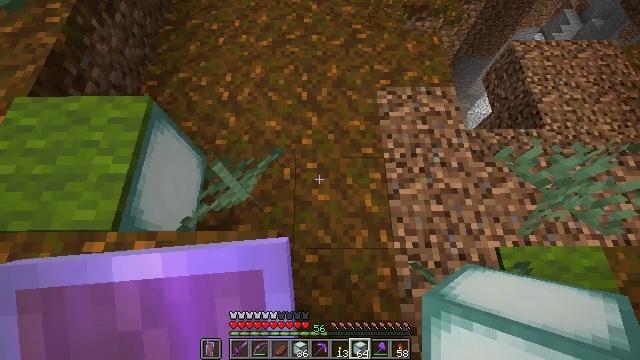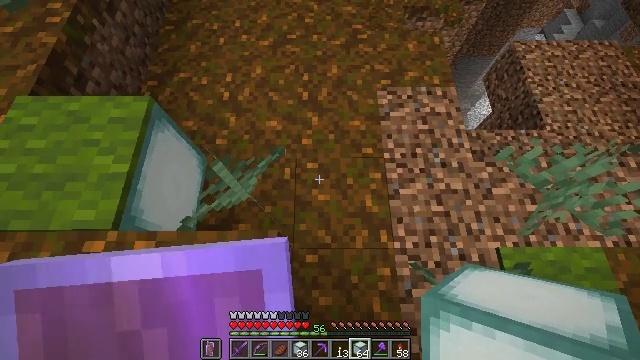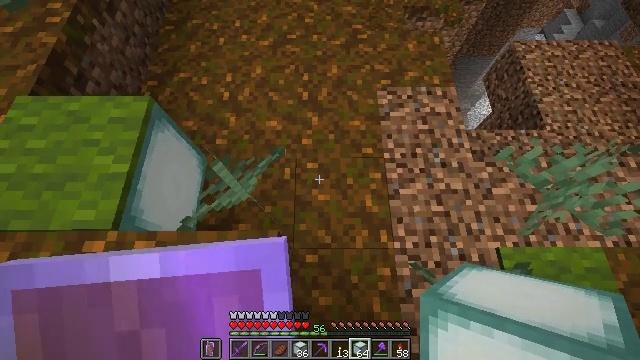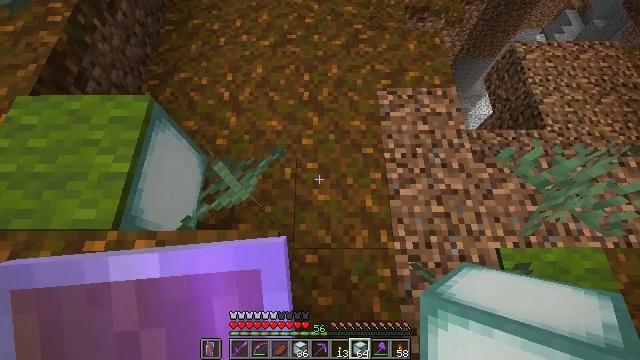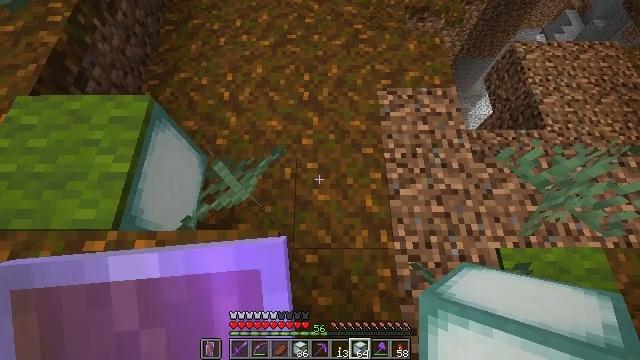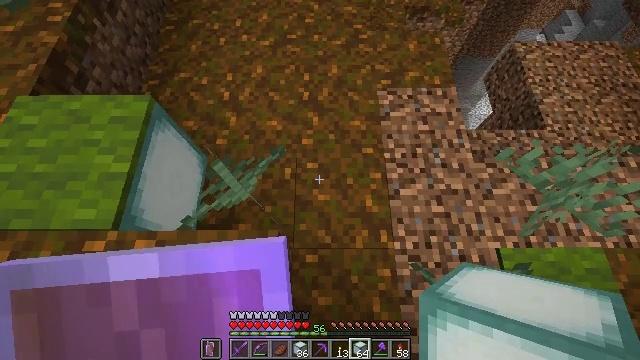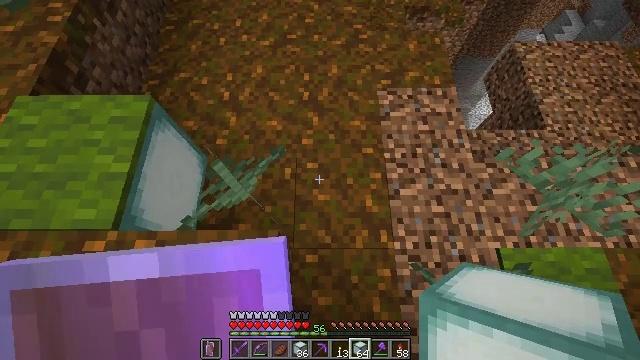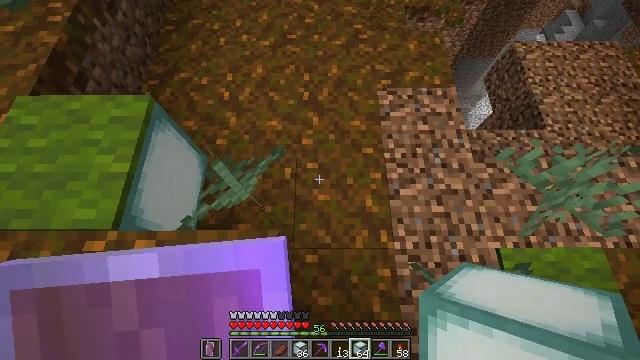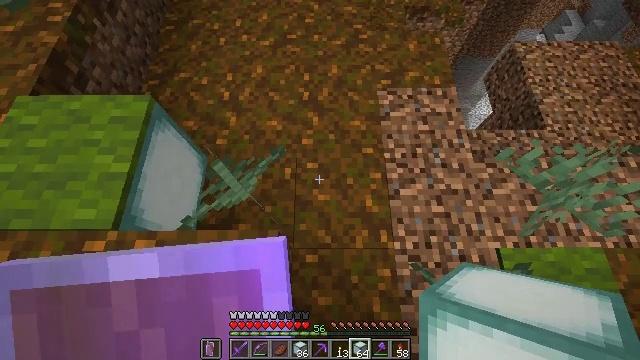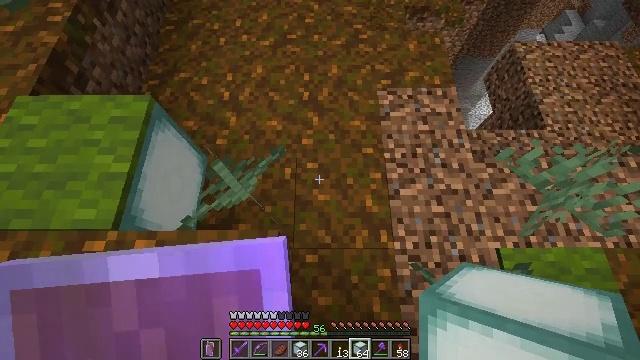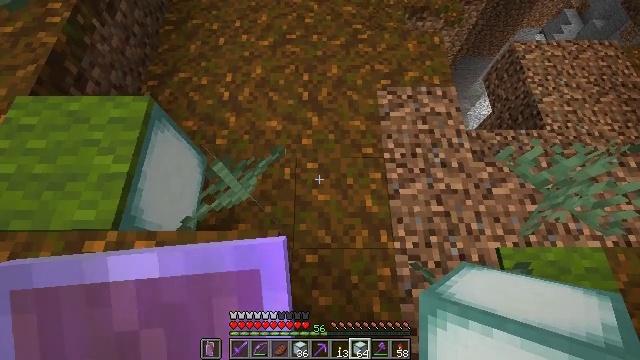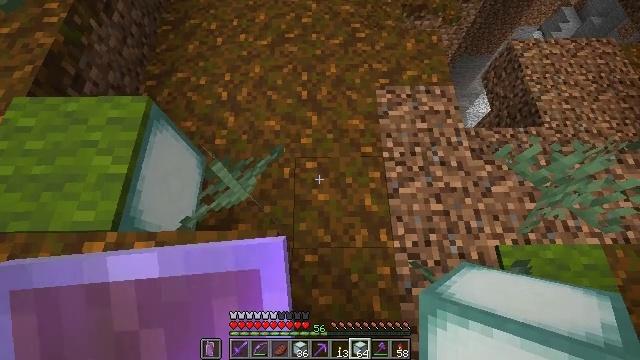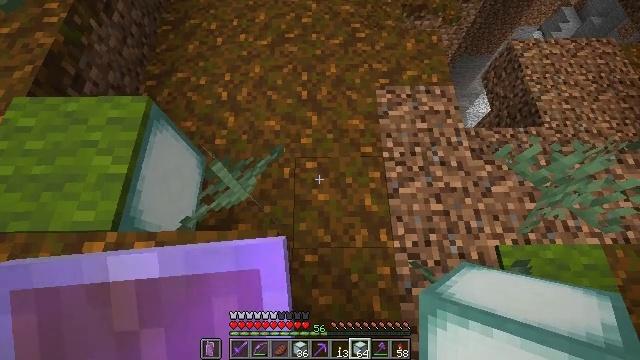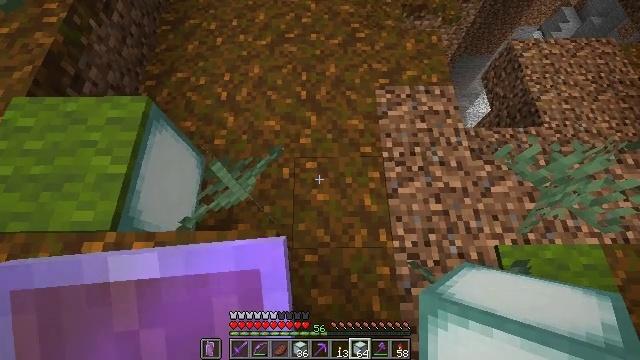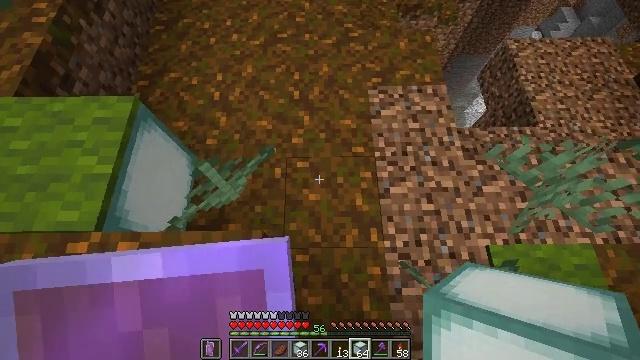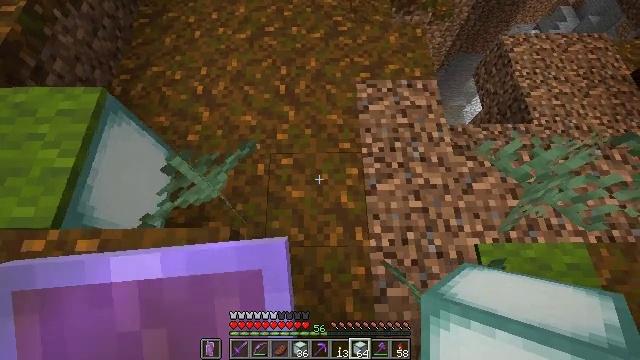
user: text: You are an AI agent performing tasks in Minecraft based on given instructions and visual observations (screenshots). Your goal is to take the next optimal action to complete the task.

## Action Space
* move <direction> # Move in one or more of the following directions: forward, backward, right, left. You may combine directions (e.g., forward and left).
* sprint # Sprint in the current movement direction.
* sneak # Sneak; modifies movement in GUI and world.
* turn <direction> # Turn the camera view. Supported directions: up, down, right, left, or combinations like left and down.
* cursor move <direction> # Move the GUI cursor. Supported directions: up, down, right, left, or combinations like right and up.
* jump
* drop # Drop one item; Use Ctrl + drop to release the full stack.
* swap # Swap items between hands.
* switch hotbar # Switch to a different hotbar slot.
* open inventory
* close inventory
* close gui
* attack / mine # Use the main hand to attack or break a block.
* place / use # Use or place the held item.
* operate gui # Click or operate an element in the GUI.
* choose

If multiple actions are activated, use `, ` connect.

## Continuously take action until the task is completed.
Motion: motion action
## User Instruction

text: Break the green carpet for reuse.
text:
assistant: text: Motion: no_op
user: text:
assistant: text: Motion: no_op
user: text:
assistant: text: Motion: no_op
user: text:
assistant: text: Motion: no_op
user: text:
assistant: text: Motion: no_op
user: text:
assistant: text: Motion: no_op
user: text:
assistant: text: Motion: no_op
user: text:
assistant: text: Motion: no_op
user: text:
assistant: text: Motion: no_op
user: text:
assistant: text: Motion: no_op
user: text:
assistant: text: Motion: no_op
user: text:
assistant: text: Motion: no_op
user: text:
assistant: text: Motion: move right
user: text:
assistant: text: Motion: move right
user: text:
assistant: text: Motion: move right
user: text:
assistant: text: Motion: no_op
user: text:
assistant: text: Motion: no_op
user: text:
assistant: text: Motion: no_op
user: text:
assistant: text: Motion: no_op
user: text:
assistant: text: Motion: turn right and down
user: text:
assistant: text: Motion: turn right and down
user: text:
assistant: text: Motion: turn right and down
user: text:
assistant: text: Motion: turn right and up
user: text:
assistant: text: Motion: turn right and up
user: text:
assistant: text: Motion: turn right and up
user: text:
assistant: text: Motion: turn right and up
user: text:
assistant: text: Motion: turn right and up
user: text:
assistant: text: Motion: no_op
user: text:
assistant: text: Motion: turn right and up
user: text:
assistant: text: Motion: turn right and up